Interaction volume radius: 5 \u00c5
Interaction volume height: 20 \u00c5
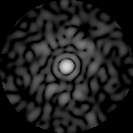
Disorder parameter: 0.8611